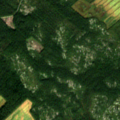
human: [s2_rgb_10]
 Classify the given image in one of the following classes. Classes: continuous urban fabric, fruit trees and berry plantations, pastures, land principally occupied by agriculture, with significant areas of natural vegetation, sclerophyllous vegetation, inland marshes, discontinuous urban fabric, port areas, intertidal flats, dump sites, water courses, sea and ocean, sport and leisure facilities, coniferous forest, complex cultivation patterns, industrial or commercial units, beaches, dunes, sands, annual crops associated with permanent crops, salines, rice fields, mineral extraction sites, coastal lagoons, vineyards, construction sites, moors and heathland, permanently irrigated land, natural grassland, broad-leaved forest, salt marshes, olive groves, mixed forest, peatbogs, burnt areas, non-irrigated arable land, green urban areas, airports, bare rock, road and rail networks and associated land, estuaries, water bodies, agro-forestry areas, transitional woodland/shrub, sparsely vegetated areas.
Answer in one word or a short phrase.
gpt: non-irrigated arable land, coniferous forest, mixed forest